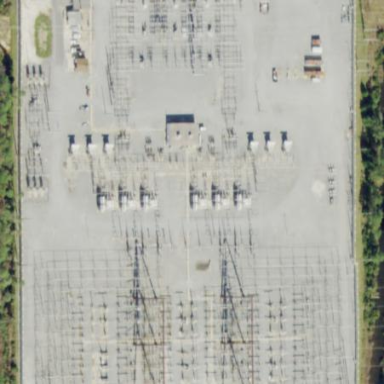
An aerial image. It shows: Outdoor power substation enclosed by fence. The substation operates at the transmission level.